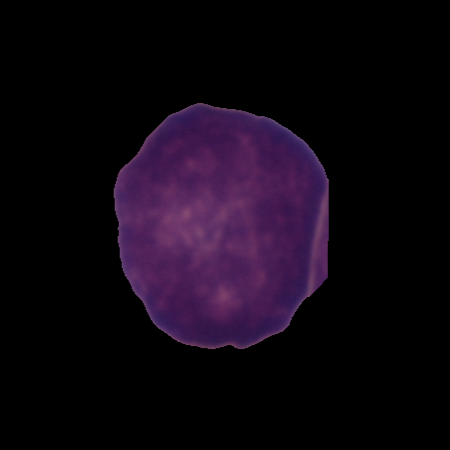
Label: cancer